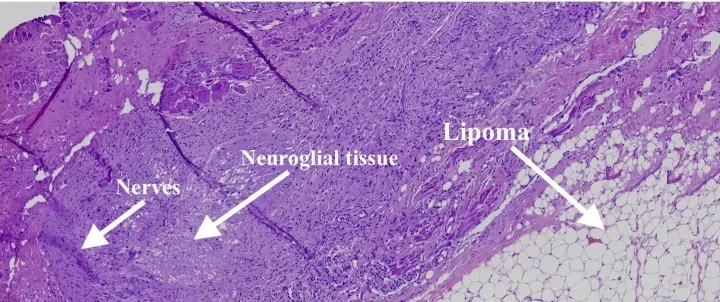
The histopathology slide of the fibroneural pedicle reveals a central lipoma, and peripherally located nerves and neuroglial tissue.
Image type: pathology (h&e)